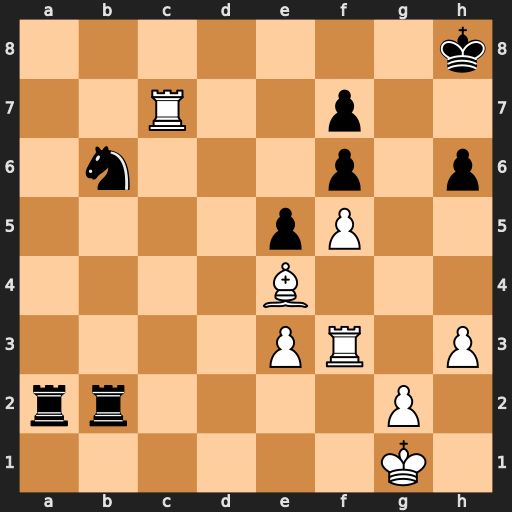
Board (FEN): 7k/2R2p2/1n3p1p/4pP2/4B3/4PR1P/rr4P1/6K1
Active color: w
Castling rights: -
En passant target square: -
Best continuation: Rg3 Ra1+ Kh2